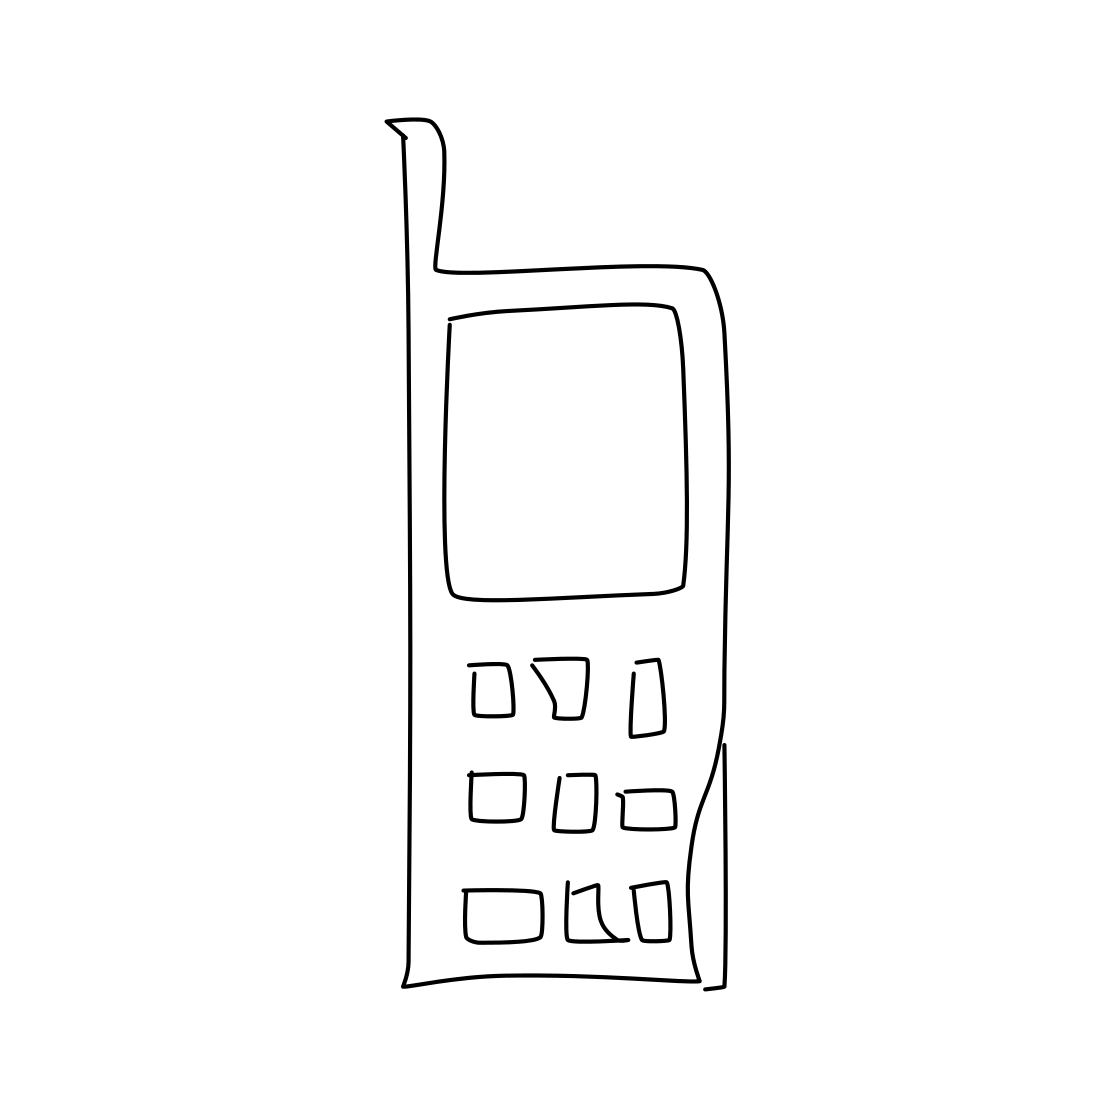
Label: walkie talkie